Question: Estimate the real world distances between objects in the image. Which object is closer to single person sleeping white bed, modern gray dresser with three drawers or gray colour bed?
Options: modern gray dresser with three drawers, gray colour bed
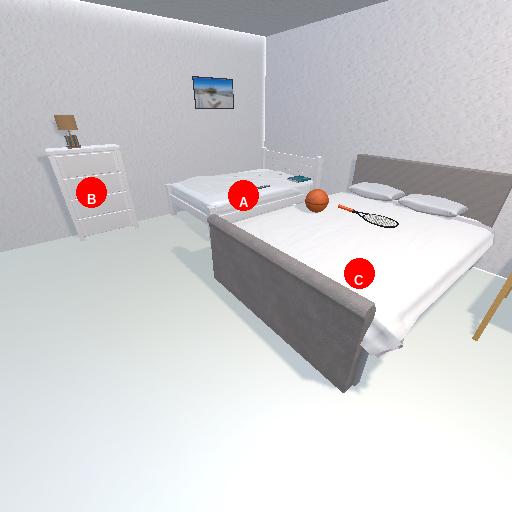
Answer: modern gray dresser with three drawers